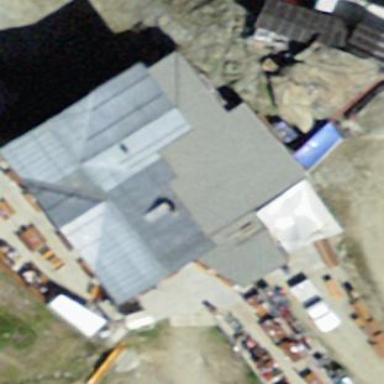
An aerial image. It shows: Restaurant building.